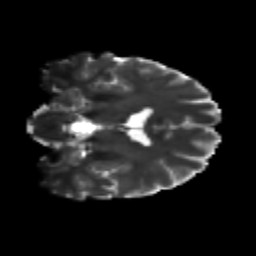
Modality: T2w
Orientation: coronal
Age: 29
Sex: male
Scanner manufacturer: siemens
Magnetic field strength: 3 T
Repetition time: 3.5 s
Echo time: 0.113 s